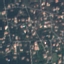
Label: Residential